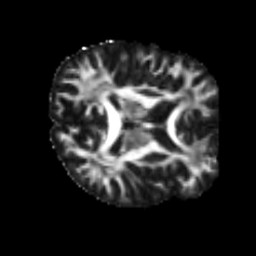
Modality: FA
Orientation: axial
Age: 48
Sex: male
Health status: healthy
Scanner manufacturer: siemens
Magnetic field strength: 3 T
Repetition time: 3.6 s
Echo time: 0.092 s